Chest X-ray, PA view. Patient: 35 years old, sex M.
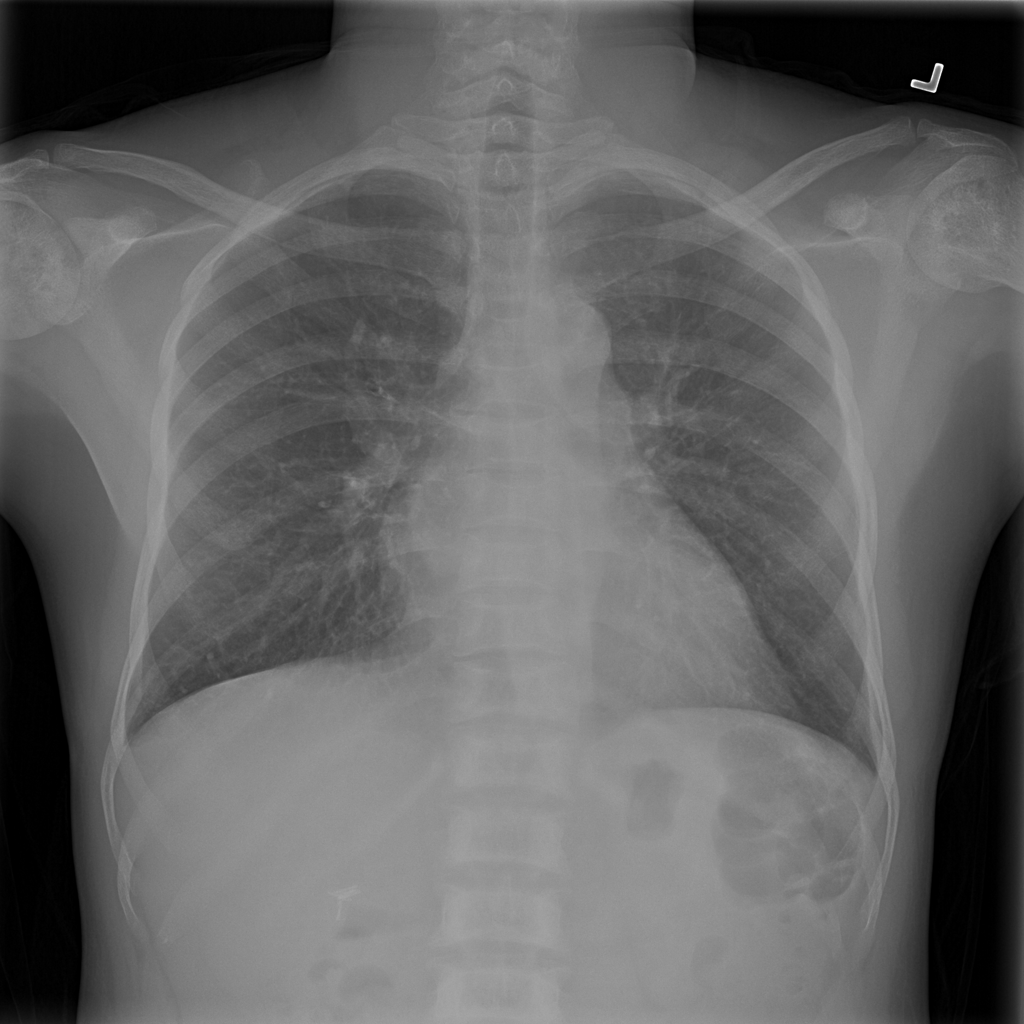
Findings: Infiltration